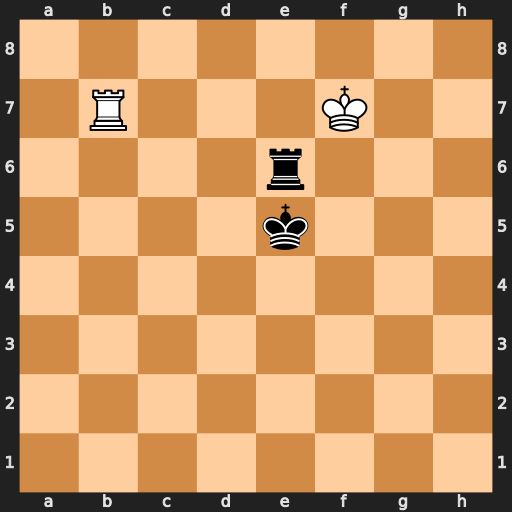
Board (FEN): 8/1R3K2/4r3/4k3/8/8/8/8
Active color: w
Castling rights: -
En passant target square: -
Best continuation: Rb5+ Kd6 Rb6+ Kd5 Rxe6